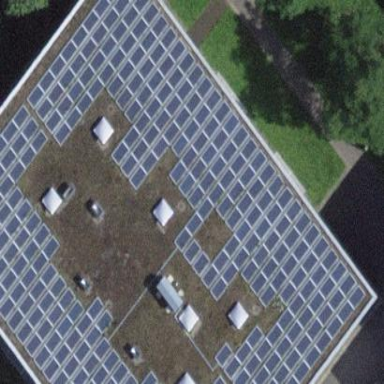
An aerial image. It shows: Solar power generator with photovoltaic panels.